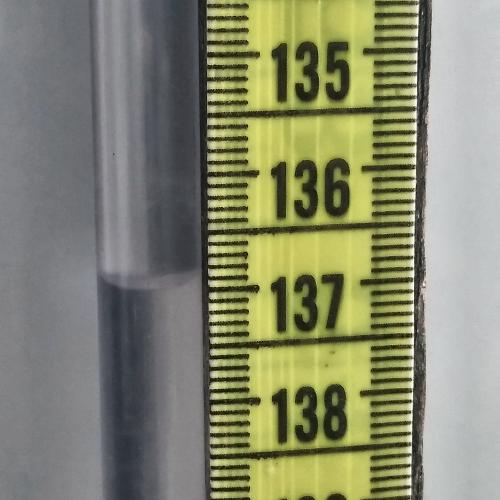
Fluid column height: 136.9 cm